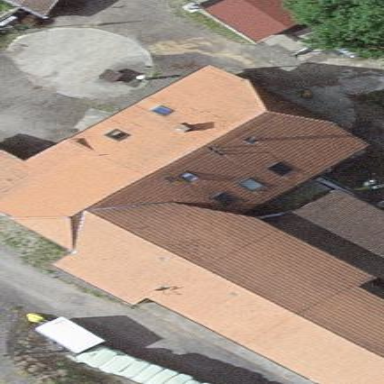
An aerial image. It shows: Farm building.